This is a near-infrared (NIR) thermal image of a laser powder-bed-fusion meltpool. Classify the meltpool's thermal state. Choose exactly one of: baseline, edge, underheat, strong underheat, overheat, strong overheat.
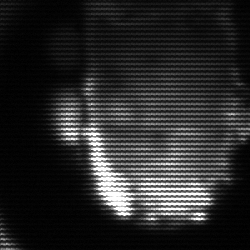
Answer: baseline